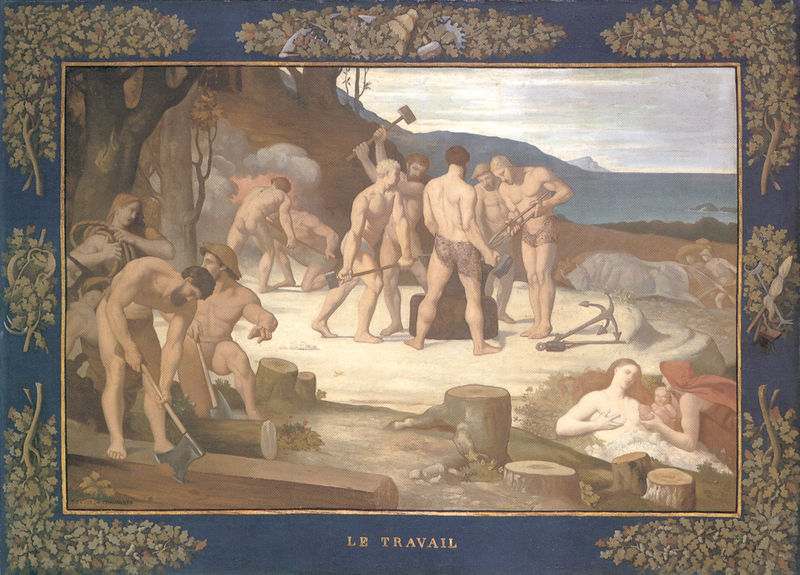
Titel: Le Travail, Die Arbeit
Künstler: Pierre Puvis de Chavannes
Standort: Washington (District of Columbia)
Institution: National Gallery of Art
Schlagwörter: akt, baum, berg, blau, blätter, felsen, feuer, gemälde, himmel, lendenschurz, mann, meer, nackt, schatten, umhang, wasser, weiß, akte, baumstämme, bäume, frauen, landschaft, menschen, ocker, see, blumen, braun, brust, busen, frankreich, frau, grau, hintergrund, holz, licht, männer, rot, beige, muster, ornament, rahmen, stehen, bild, baumstamm, feld, hügel, stamm, zweige, rauch, land, kind, klassizismus, mutter, wald, arbeit, pferd, strand, liegen, abhang, berge, gebirge, gipfel, rind, baby, rand, arbeiter, figuren, rad, stämme, jugendstil, floral, woken, nackte, bauer, hacken, haken, lendentuch, flammen, glut, amme, seil, stillen, titel, handwerk, werkzeug, axt, fällen, hammer, holzfäller, ackerbau, plfanzen, anker, beil, ochse, pflug, stier, schlagen, stumpf, rangen, puvis de chavannes, baumstumpf, blilck, strandung, symbole, geburt, bleu, baumstümpfe, mehr, nuage, eichenlaub, schmied, schmiede, werkzeuge, amboss, flesen, bergbau, schmieden, robinson, travail, jahresringe, gemläde, tätigkeiten, ambos, nuageux, bäume fällen, die arbeit, la travail, le travail, werzeug, nu, waldesrand, see4, arbor, hammer schmiede frau kind, arbour, exe, ace, axe